The image is the raw time-domain waveform of a rolling-element bearing's vibration signal. Diagnose the bearing from this image, choosing from: normal, inner_race, outer_race, ball.
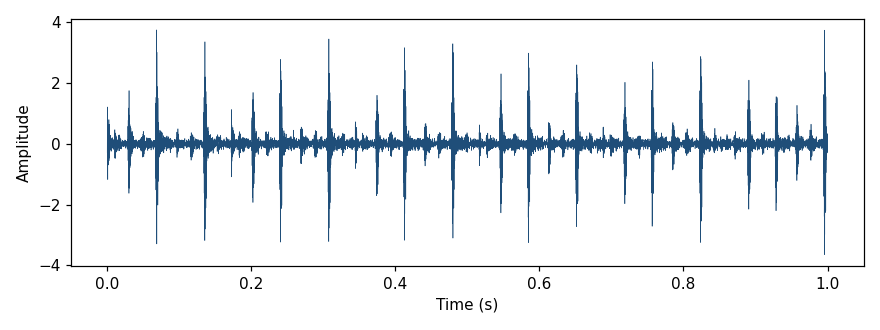
Answer: outer_race